Interaction volume radius: 5 \u00c5
Interaction volume height: 10 \u00c5
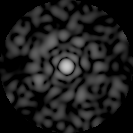
Disorder parameter: 0.819